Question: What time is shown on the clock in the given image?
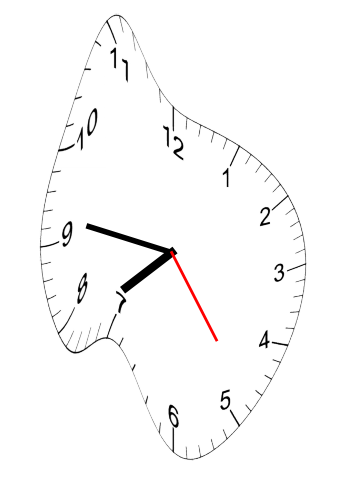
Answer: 07:46:24